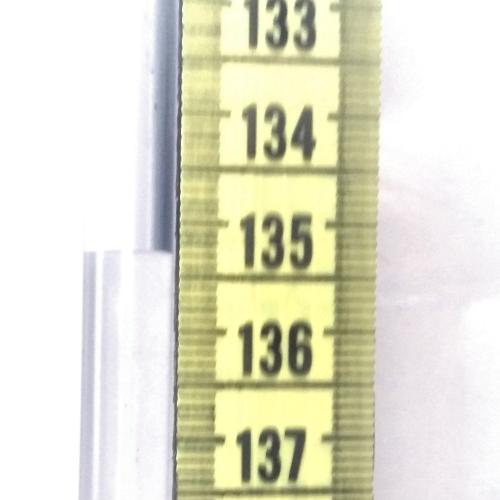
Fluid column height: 135.3 cm